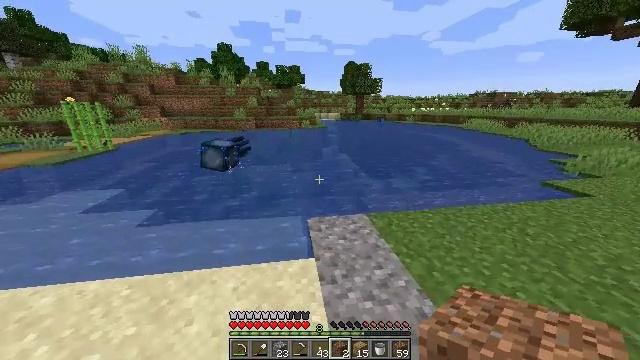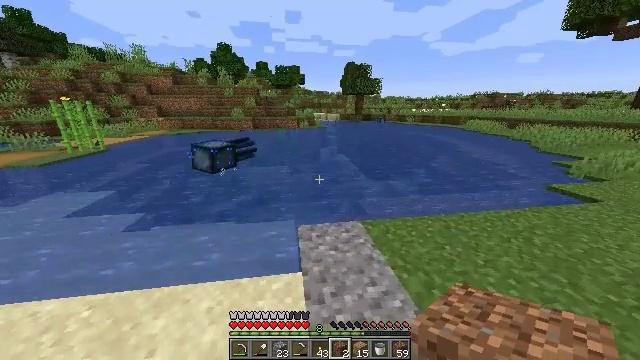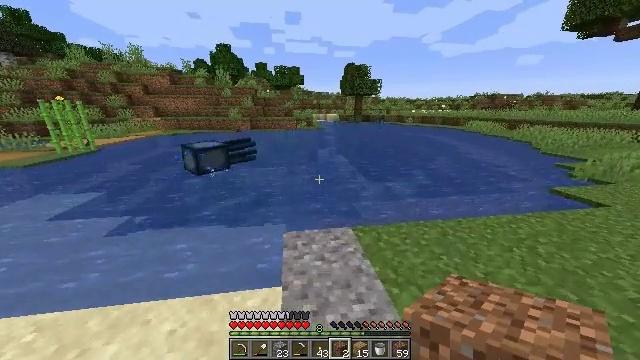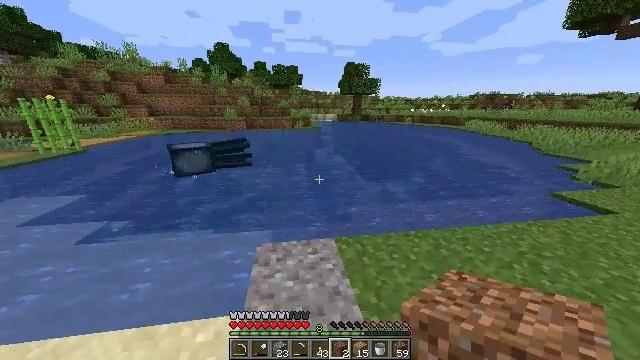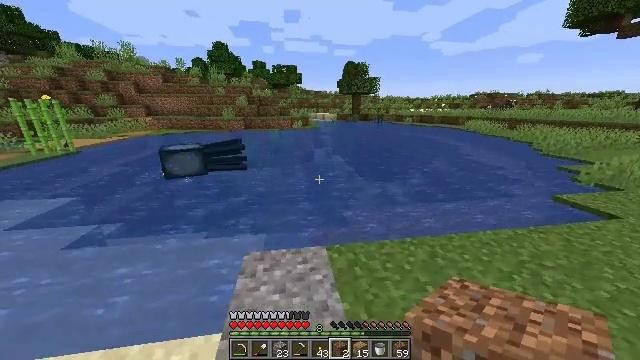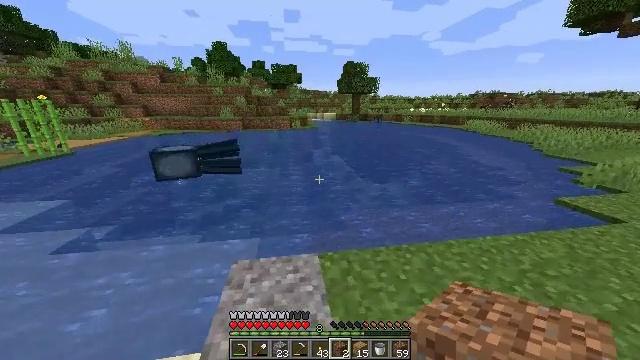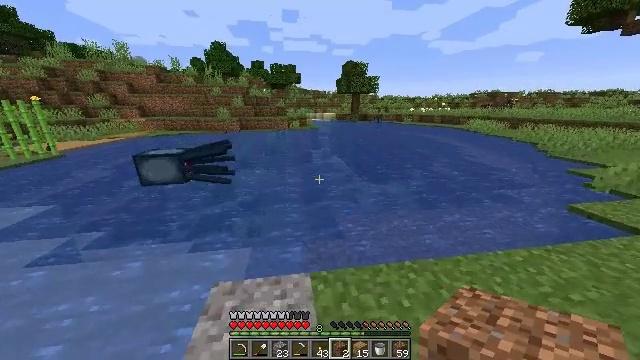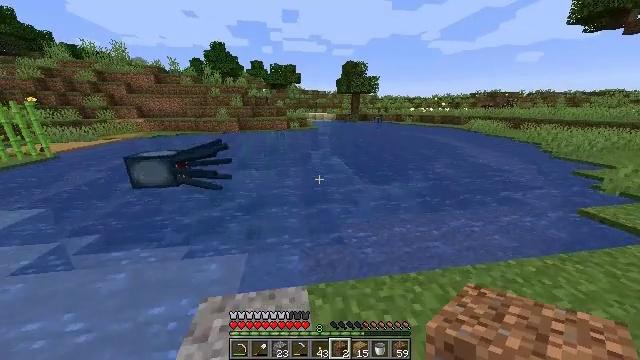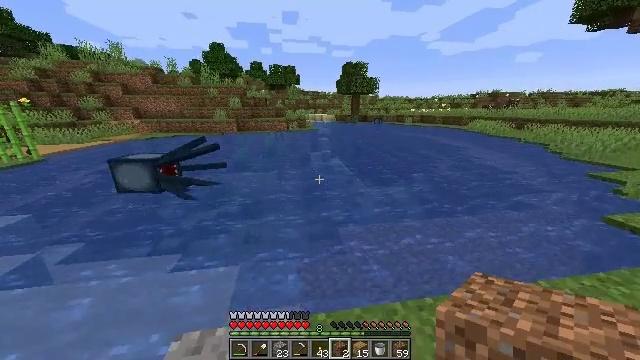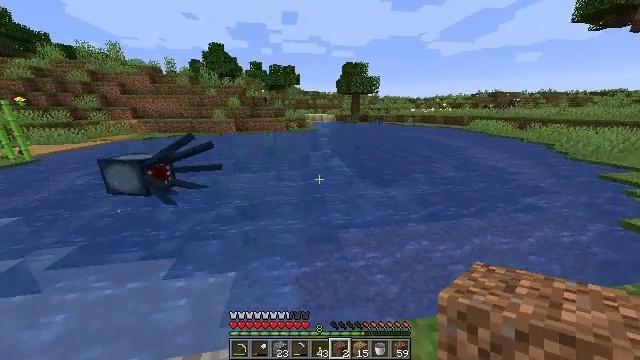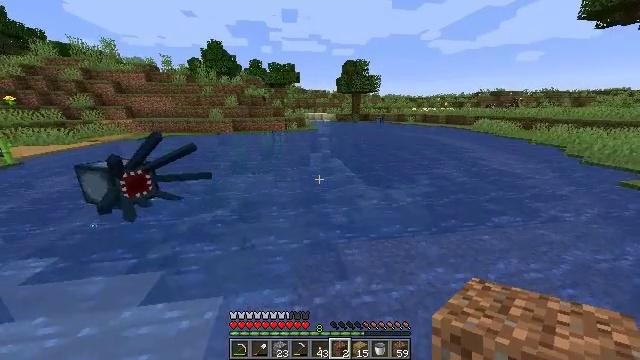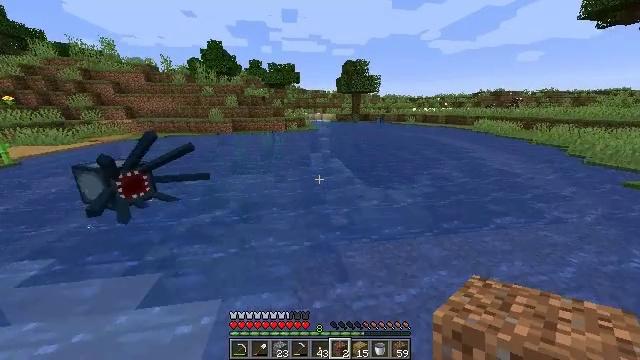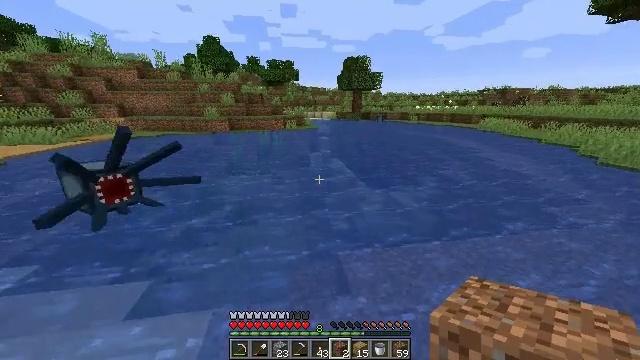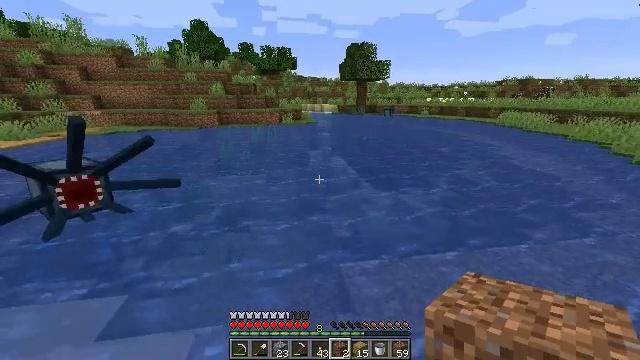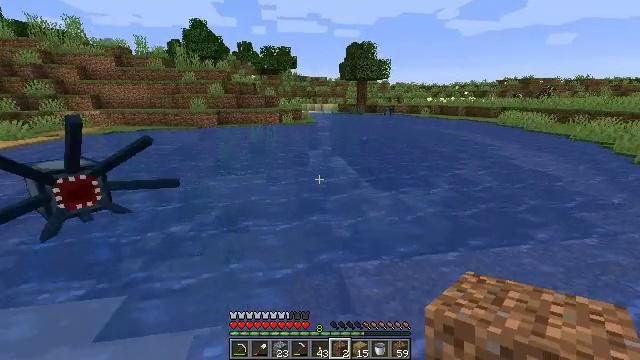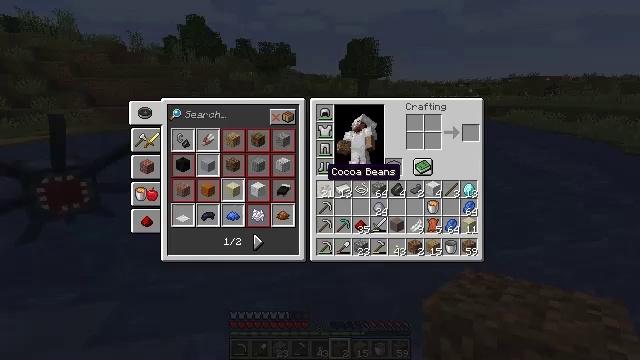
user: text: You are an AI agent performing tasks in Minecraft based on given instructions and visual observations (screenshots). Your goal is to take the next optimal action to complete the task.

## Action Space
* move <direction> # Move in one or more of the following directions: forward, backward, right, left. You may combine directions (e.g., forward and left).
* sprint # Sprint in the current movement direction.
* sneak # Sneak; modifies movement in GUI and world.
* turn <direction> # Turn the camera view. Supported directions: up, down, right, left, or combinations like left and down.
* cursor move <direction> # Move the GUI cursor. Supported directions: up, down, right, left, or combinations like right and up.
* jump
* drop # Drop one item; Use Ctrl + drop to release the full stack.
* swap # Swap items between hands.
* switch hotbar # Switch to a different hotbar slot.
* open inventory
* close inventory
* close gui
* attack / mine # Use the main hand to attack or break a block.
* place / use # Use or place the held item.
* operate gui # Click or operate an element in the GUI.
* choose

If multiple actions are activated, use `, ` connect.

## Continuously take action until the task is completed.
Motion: motion action
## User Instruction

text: Drop a light gray terracotta.
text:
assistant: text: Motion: move forward and move right, sprint
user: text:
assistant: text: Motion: move forward and move right, sprint
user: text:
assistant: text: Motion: move forward and move right, sprint
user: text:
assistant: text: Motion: move forward and move right, sprint
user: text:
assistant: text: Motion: move forward, sprint
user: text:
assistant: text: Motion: move forward, sprint
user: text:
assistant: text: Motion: move forward, sprint
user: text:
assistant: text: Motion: move forward
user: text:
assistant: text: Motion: move forward
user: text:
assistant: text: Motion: move forward
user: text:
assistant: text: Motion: no_op
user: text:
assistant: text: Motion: no_op
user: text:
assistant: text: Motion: no_op
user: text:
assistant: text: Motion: no_op
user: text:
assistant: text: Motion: open inventory
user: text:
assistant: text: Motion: open inventory
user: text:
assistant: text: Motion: open inventory
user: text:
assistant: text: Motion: no_op
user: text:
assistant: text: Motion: no_op
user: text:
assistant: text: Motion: cursor move right
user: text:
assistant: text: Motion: cursor move right
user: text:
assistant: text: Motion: cursor move right
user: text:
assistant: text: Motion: no_op
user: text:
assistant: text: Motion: cursor move left
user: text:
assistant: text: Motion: no_op
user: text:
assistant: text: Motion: no_op
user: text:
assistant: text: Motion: no_op
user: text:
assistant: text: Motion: no_op
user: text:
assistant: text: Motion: no_op
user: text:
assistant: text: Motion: no_op